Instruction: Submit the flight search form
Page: home
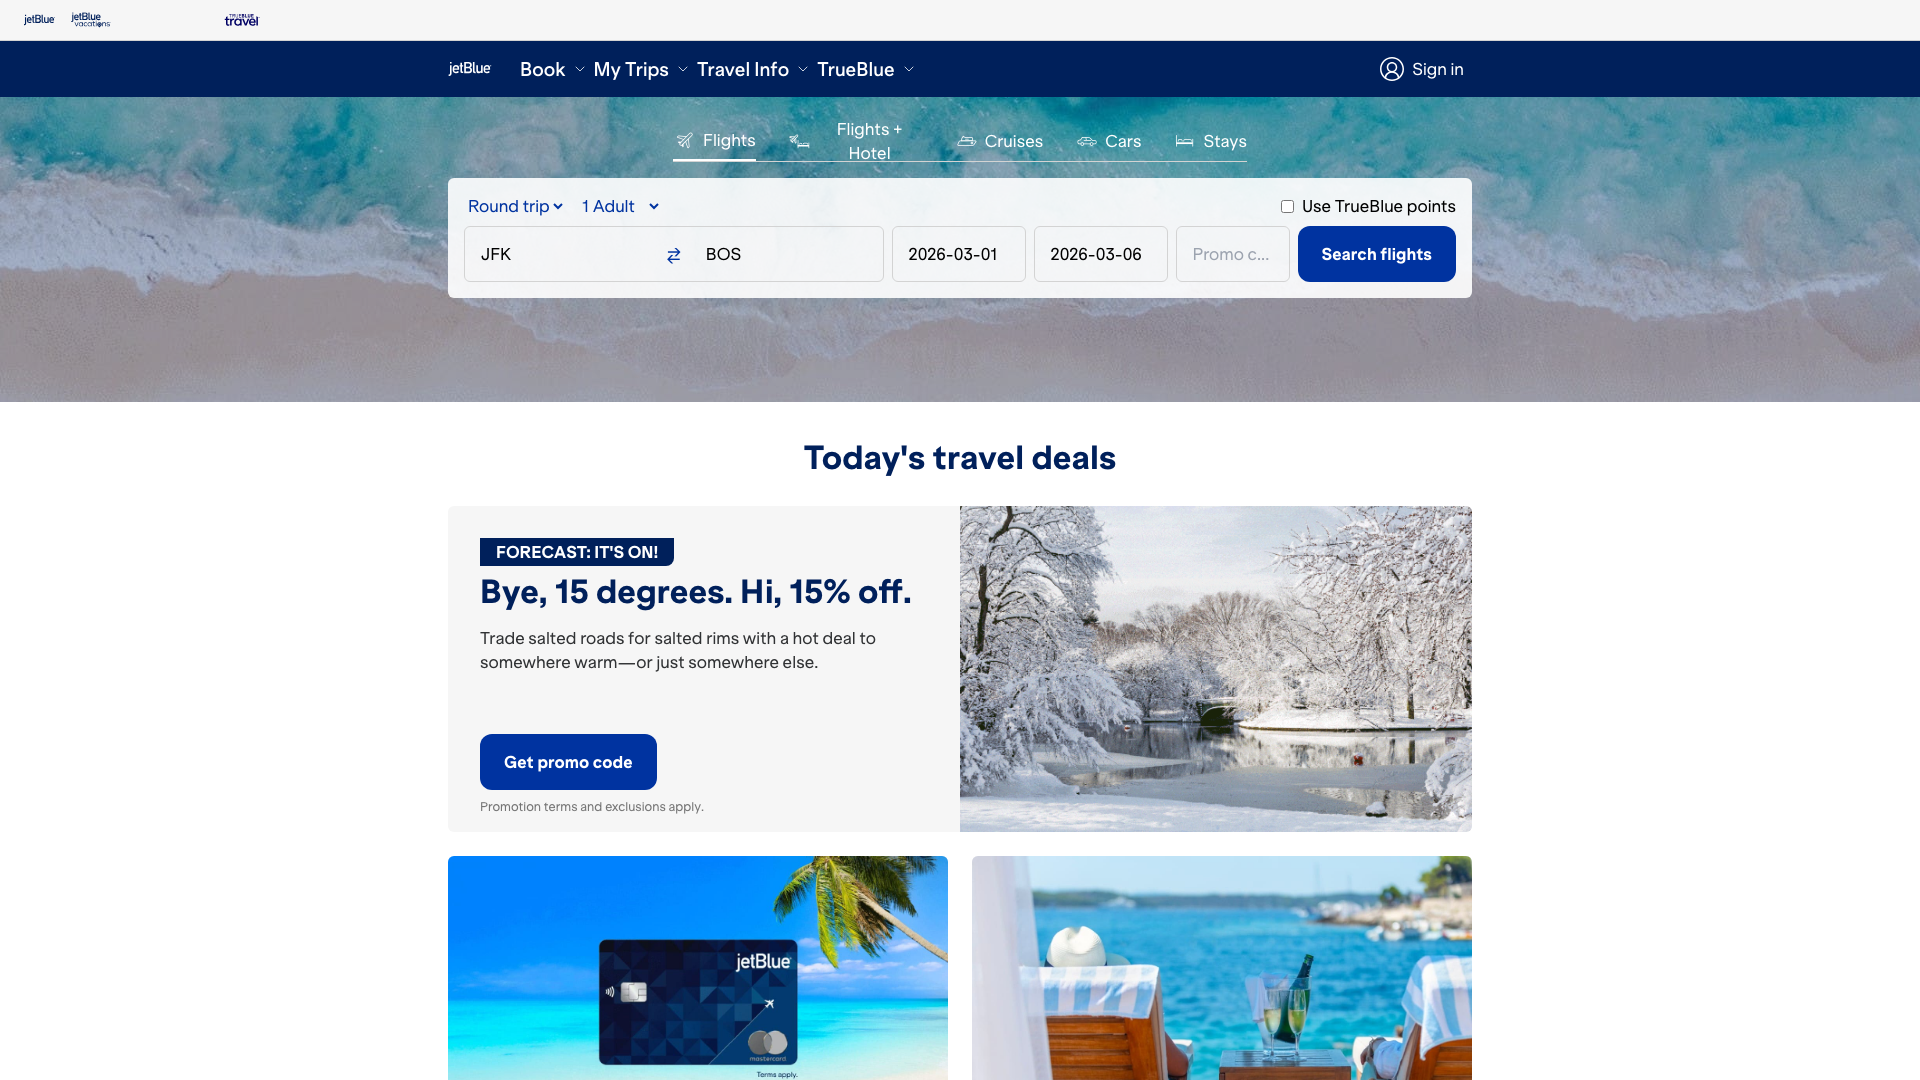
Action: click